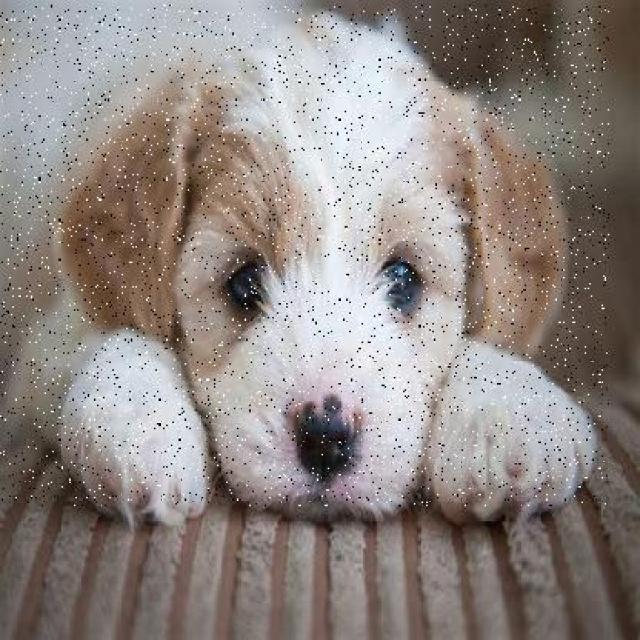
Healthy canine skin — no visible lesions, inflammation, or abnormalities. The skin and coat appear normal.